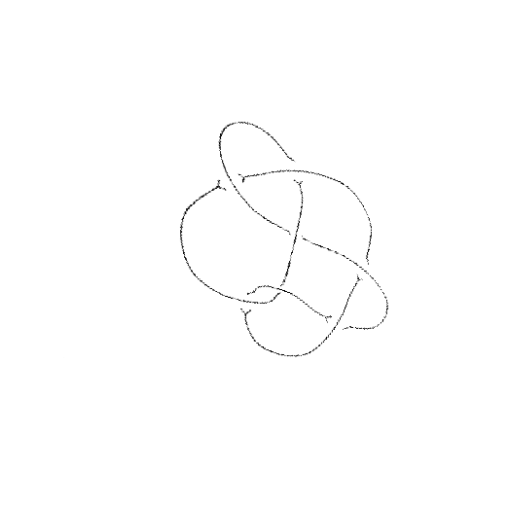
Crossing number: 7